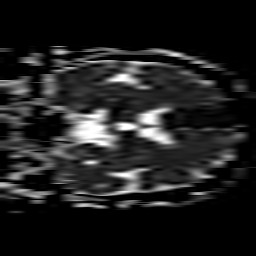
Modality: ADC
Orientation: coronal
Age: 76
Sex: female
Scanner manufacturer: philips
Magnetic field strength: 3 T
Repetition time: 3.71 s
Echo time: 0.059 s